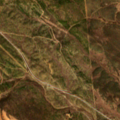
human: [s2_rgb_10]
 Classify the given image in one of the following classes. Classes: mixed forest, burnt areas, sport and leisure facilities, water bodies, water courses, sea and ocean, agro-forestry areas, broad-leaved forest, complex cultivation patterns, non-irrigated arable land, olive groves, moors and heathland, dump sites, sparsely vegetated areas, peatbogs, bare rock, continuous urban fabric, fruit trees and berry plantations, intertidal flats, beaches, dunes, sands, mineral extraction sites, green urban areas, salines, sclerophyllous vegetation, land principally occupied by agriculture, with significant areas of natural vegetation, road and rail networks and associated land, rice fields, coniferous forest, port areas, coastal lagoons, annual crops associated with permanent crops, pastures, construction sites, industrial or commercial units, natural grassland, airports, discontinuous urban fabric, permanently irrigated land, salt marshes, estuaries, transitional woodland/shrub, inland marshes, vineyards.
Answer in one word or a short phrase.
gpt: non-irrigated arable land, sclerophyllous vegetation, transitional woodland/shrub